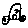
Label: car